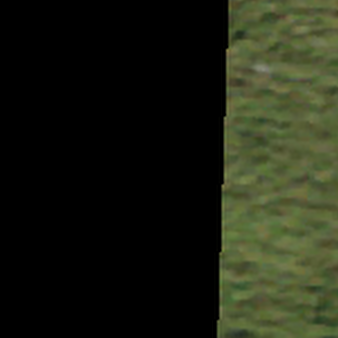
Label: other